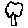
Label: tree